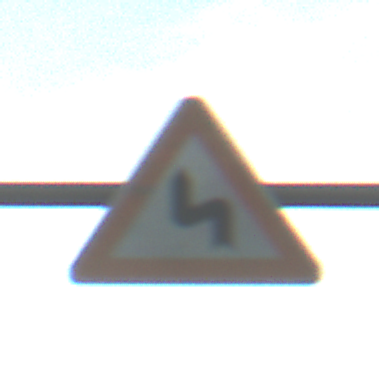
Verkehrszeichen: DoppelkurveZunaechstLinks
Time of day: SunriseSunset
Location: Outdoor (Suburban)
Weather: PartlyCloudy
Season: NotSpecified
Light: Natural